Question: On a Highcharts heat map I specify the data in JSON format as follows:
'''
var dataJson = [];
if (model.ActivityData != undefined) {
var index = 0;
if (model.ActivityData.length > 0) {
model.ActivityData.forEach(function(timeLineItem) {
dataJson.push({
x: $scope.getChartDate(timeLineItem.Date.split("T")[0]),
y: timeLineItem.IndicatorMeasure,
value: Math.round(timeLineItem.Amount * 100) / 100,
name: $scope.getChartDate(timeLineItem.Date.split("T")[0]),
});
});
}
}
'''
"Value" is always between 0 and 1. I have added a tooltip showing "value" when hovering over a point.
I specify the colour stops as follows (it is
Orange: 0
White: 0.5
Green: 1
'''
colorAxis: {
stops: [
[0, '#F9A847'],
[0.5, '#ffffff'],
[1, '#b1d4b1']
]
},
'''
I would expect any values below 0.5 to be a shade of orange and any values over 0.5 to be a shade of green. However when the chart is rendered some values above 0.5 are orange.
Does Highcharts use "value" explicitly to set the colour and if so, why is it not respecting the specified colour tops. Or does highcharts adjust the colours by averaging (or something similar) to determine the colours.

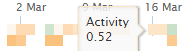
Answer: Live demo at <URL>.
As you can see from the color axis, it extends from 0.4 to 0.7, which means that your middle color stop is actually as 0.55 in terms of axis values. The axis extremes is based on the data values.
So in order to make the axis extend from 0 to 1, like you probably expect, you need to set min and max. <URL>.
'''
colorAxis: {
stops: [
[0, '#F9A847'],
[0.5, '#ffffff'],
[1, '#b1d4b1']
],
min: 0,
max: 1
},
'''